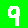
Digit: 9